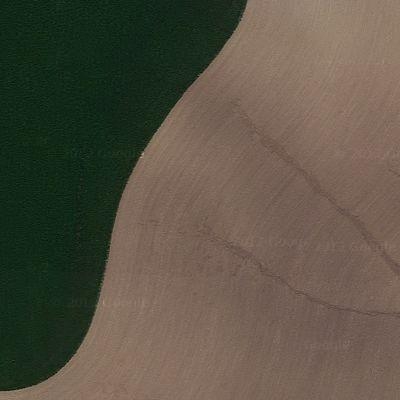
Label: bField